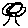
Label: tree